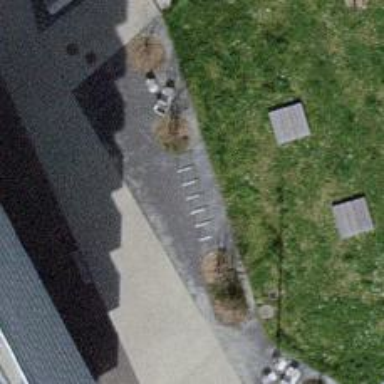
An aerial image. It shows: Bicycle parking area with stands available.